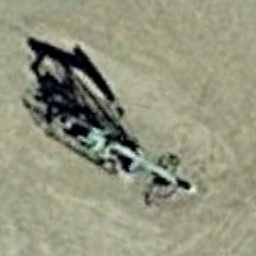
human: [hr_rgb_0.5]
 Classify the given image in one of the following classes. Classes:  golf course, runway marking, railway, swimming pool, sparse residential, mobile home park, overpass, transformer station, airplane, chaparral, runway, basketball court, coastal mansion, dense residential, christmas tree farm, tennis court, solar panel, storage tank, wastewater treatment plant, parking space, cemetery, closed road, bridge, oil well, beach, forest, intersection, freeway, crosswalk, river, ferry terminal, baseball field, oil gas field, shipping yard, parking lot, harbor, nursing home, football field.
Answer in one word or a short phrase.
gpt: oil well